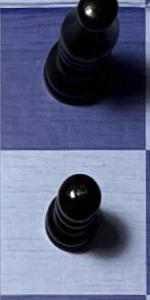
Label: Pawn_Black